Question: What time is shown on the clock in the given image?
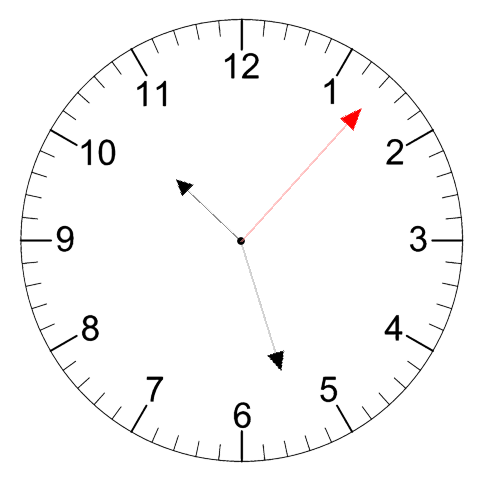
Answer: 10:27:07